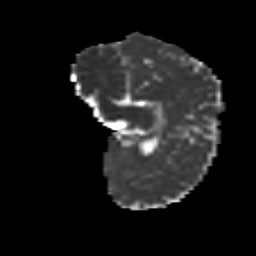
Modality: MD
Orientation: sagittal
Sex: male
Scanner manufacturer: siemens
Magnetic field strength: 3 T
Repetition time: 5 s
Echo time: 0.071 s